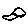
Label: bird